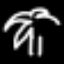
Label: palm tree